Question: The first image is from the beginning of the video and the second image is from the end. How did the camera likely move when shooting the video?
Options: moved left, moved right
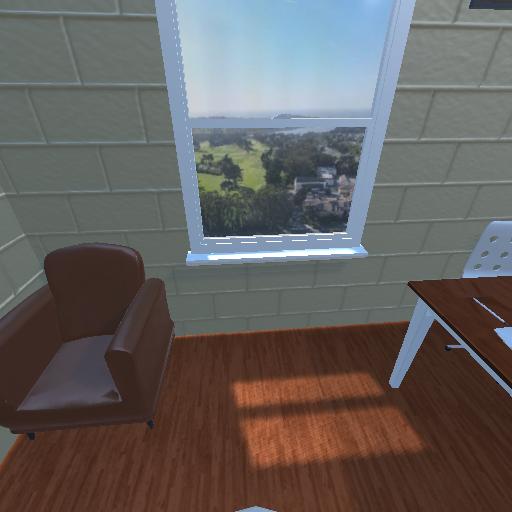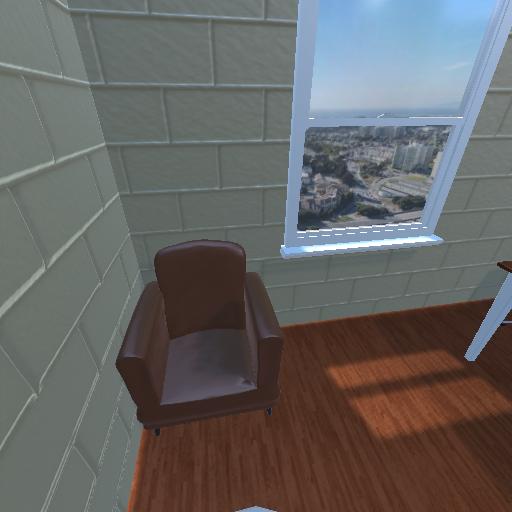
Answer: moved left